Question: I am trying to write a program which lets users draw a line (using SVG) between two points. Upon selecting position one (by clicking) the user then moves the mouse which draws the line, eventually they will click again and the new line should set. However, during the mouse-moving function, many lines are drawn causing the below issue:

<URL>
Instead of this happening, I am needing only the last SVG tag to exist - does anyone know of a way that I can delete the old ones in real time? Or, if not, any other method of doing this?
'''
const userPointsStartEnd = [{x: undefined, y: undefined},
{x: undefined, y: undefined}];
let userPath = [];
function onMouseDown(event) {
//Add code here
// alert("clientX: " + event.clientX +" - clientY: " + event.clientY);
if (userPointsStartEnd[0].x === undefined) {
userPointsStartEnd[0].x = (event.clientX);
userPointsStartEnd[0].y = (event.clientY);
// alert(userPointsStartEnd[0].x);
} else {
userPointsStartEnd[1].x.push(event.clientX);
userPointsStartEnd[1].y.push(event.clientY);
}
}
function onMouseMove(event) {
//Add code here
let lineExist = false;
if (userPointsStartEnd[0].x !== undefined) {
const userLine = document.getElementById('content');
// userPath = 'M' + userPointsStartEnd[0].x + ' ' + userPointsStartEnd[0].y + ' ' + 'L' + event.clientX + ' ' + event.clientY;
//userPath += ' Z';
// alert(event.clientX);
//alert(userPath);
let startX = '' + userPointsStartEnd[0].x;
let startY = '' + userPointsStartEnd[0].y;
var svgElement = document.createElementNS("http://www.w3.org/2000/svg", 'svg');
var newLine = document.createElementNS('http://www.w3.org/2000/svg', 'line');
svgElement.setAttribute('style', 'position: absolute;');
//svgElement.setAttribute('fill-opacity', "0.2");
svgElement.setAttribute('height', "1000");
svgElement.setAttribute('width', "1000");
newLine.setAttribute('id', 'line2');
newLine.setAttribute('x1', startX);
newLine.setAttribute('y1', startY);
// newLine.setAttribute('x2', event.clientX);
// newLine.setAttribute('y2', event.clientY);
while(!lineExist) {
newLine.setAttribute('x2', event.clientX);
newLine.setAttribute('y2', event.clientY);
lineExist=true;
}
newLine.setAttribute("stroke", "black")
userLine.append(newLine);
svgElement.appendChild(newLine);
userLine.appendChild(svgElement);
}
}
function onMouseUp(event) {
}
function setup() {
document.addEventListener('mousemove', onMouseMove);
document.addEventListener('mousedown', onMouseDown);
document.addEventListener('mouseup', onMouseUp);
}
window.onload = () => setup()
'''
'''
<html>
<script src="question.js"></script>
<body>
<div id="content" style="display:block; overflow:visible; position:absolute">
<div id="userLine"style="display:block; overflow:visible">
</div>
</div>
</body>
</html>
'''
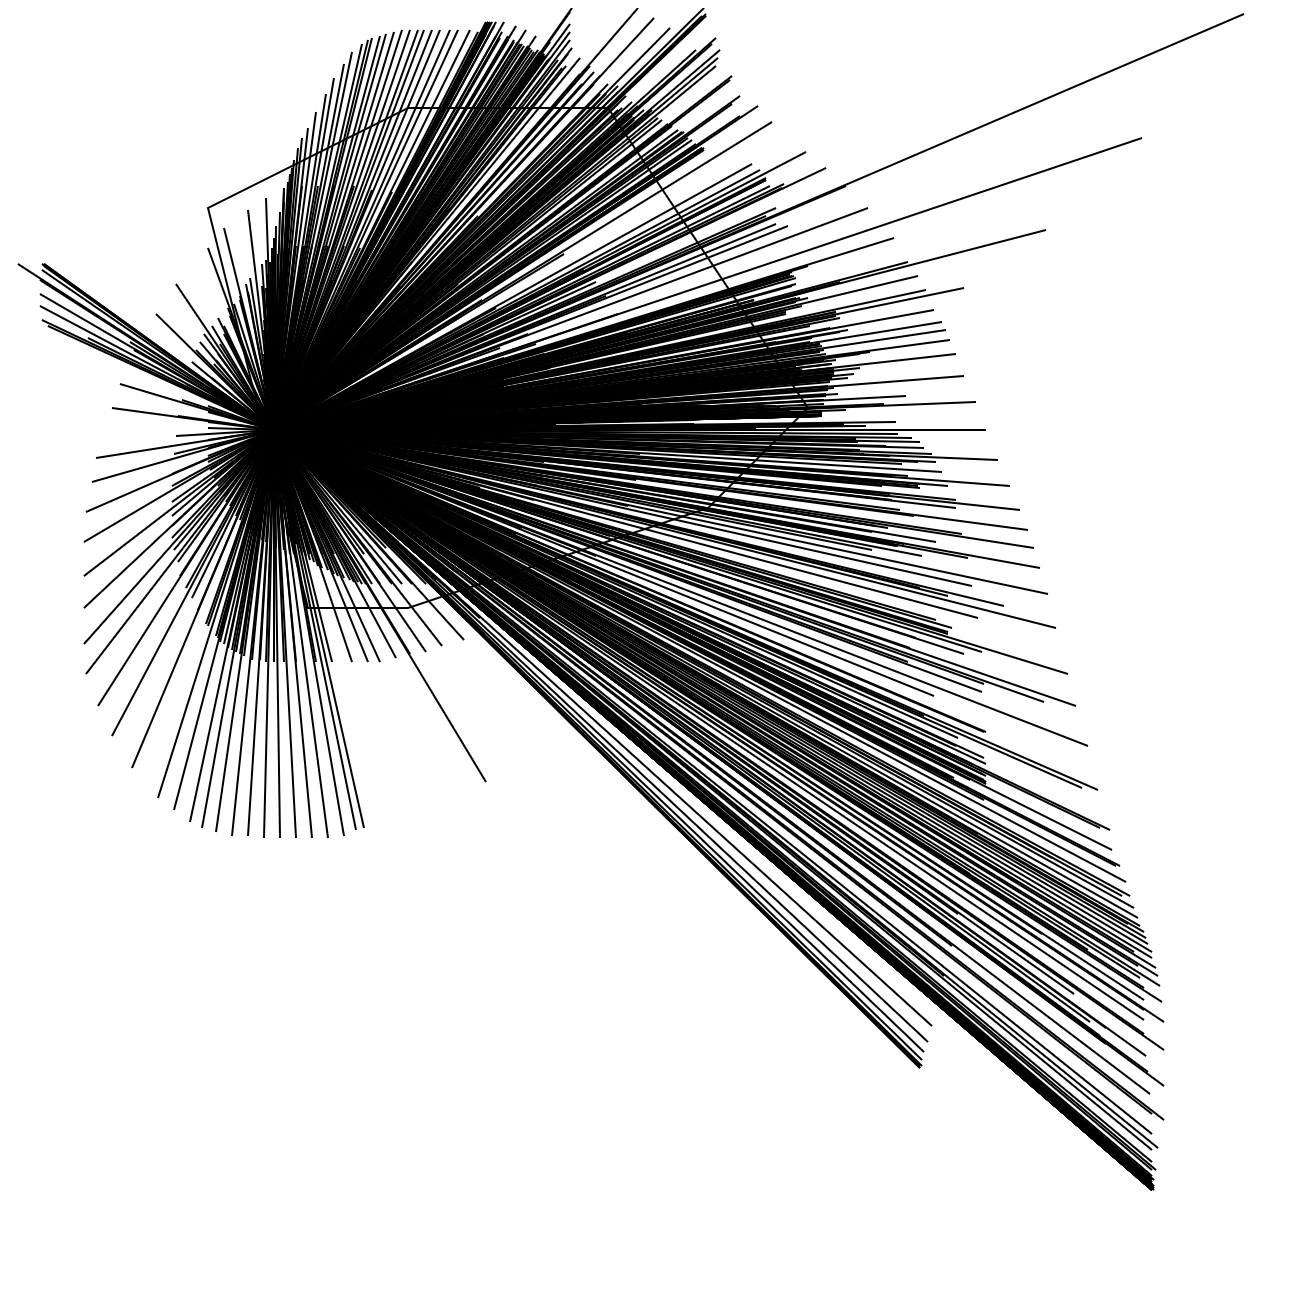
Answer: The main idea is this:
1. you create the svg element only once so you don't put it in a function that you call many times on mouse move
2. you create the line on mouse down. The line will have length 0 in this moment since x2=x1 and y2=y1. If you create the line on mouse move you'll have many lines since the mousemove event is fired many times while you move the mouse over the document. Also on mouse down I set the variable drawing as true: yes I am drawing.
3. on mouse move you reset the values for x2 and y2 only if drawing = true
4. on mouse up drawing=false
'''
let svgElement = document.createElementNS("http://www.w3.org/2000/svg", "svg");
svgElement.setAttribute("style", "position: absolute;");
svgElement.setAttribute("height", "1000");
svgElement.setAttribute("width", "1000");
const userLine = document.getElementById("userLine");
userLine.appendChild(svgElement);
let newLine;
let drawing = false;
function onMouseDown(event) {
drawing = true;
newLine = document.createElementNS("http://www.w3.org/2000/svg", "line");
//newLine.setAttribute('id', 'line2');
newLine.setAttribute("stroke", "black");
newLine.setAttribute("x1", event.clientX);
newLine.setAttribute("y1", event.clientY);
newLine.setAttribute("x2", event.clientX);
newLine.setAttribute("y2", event.clientY);
svgElement.appendChild(newLine);
}
function onMouseMove(event) {
//Add code here
if (drawing) {
newLine.setAttribute("x2", event.clientX);
newLine.setAttribute("y2", event.clientY);
}
}
function onMouseUp(event) {
drawing = false;
}
function setup() {
document.addEventListener("mousemove", onMouseMove);
document.addEventListener("mousedown", onMouseDown);
document.addEventListener("mouseup", onMouseUp);
}
window.onload = () => setup();
'''
'''
svg{background:#ccc}
body{margin:0;padding:0;}
'''
'''
<div id="content" style="display:block; overflow:visible; position:absolute">
<div id="userLine" style="display:block; overflow:visible">
</div>
</div>
'''